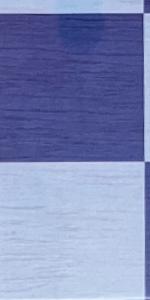
Label: Empty